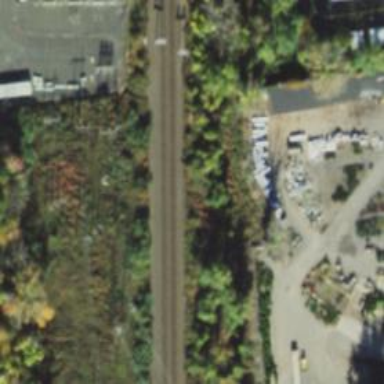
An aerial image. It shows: Abandoned light rail railway line.